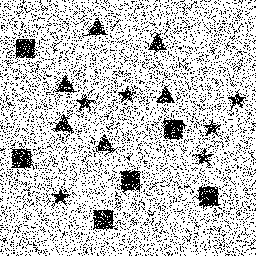
Squares: 6
Triangles: 6
Stars: 6
Total shapes: 18